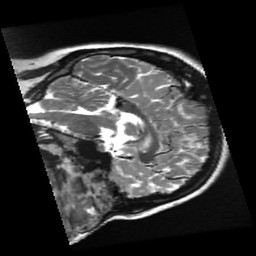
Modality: T2w
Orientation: sagittal
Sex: female
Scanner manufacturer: ge
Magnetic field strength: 3 T
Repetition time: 5 s
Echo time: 0.0985 s